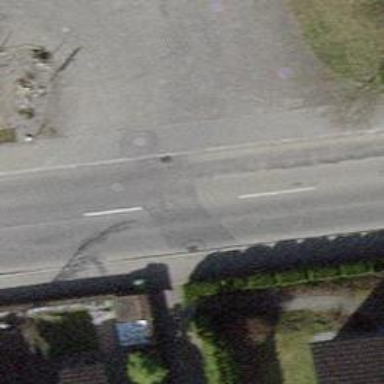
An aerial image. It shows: Tertiary road with asphalt surface.